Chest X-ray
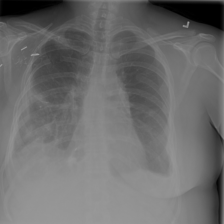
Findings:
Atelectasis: negative
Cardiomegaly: negative
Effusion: negative
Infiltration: positive
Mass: negative
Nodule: negative
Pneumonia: negative
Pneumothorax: negative
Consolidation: negative
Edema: negative
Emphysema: negative
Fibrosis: negative
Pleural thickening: negative
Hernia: negative